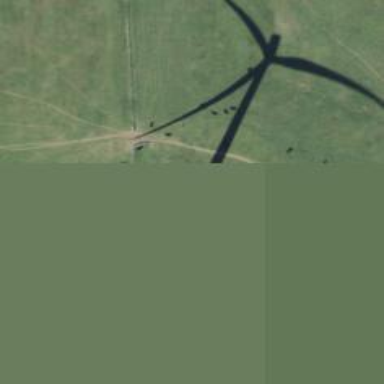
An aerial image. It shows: Wind generator powered by wind. The generator type is horizontal axis and it uses wind turbines.